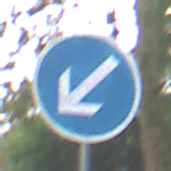
Verkehrszeichen: VorgeschriebeneVorbeifahrtLinks
Umgebung: Outdoor, Urban
Tageszeit: MorningAfternoon
Wetter: Overcast
Licht: Natural
Jahreszeit: NotSpecified
Kontrast: LowContrast